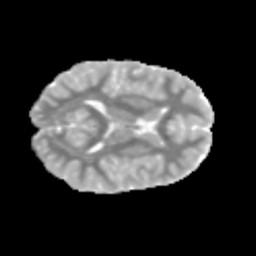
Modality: MD
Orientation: axial
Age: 10
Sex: male
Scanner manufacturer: siemens
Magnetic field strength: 3 T
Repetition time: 3.8 s
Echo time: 0.07 s